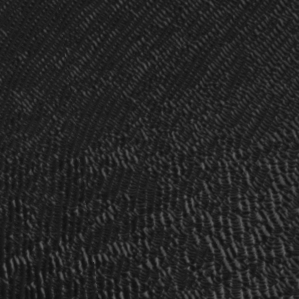
Label: frost